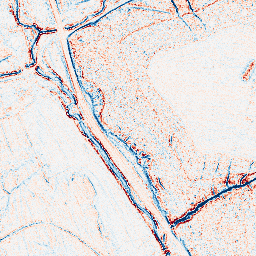
Category: edge_preserving
Decomposition family: anisotropic_diffusion
Decomposition parameters: iterations: 10
kappa: 30
gamma: 0.05
Upsampling method: sinc_blackman
Upsampling parameters: scale: 4
kernel_size: 16
Upsampling scale: 4